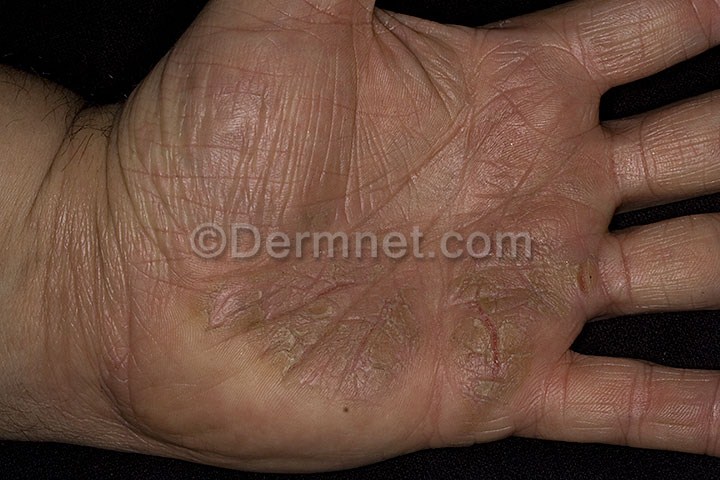
Disease: Psoriasis pictures Lichen Planus and related diseases